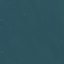
Label: SeaLake